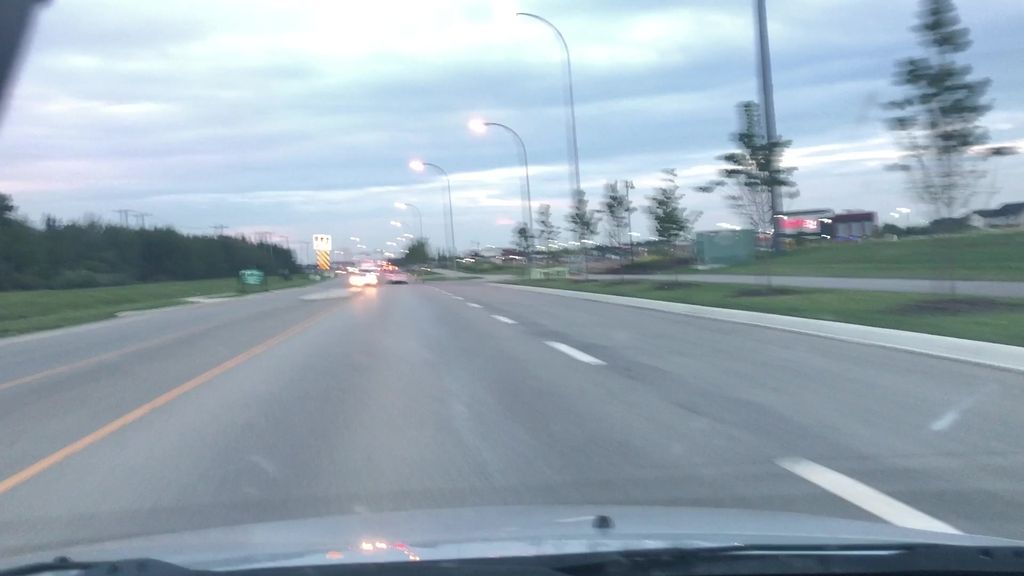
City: edmonton